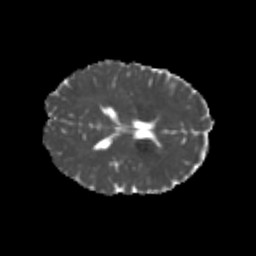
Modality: MD
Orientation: axial
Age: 22
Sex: female
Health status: healthy
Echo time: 0.074 s